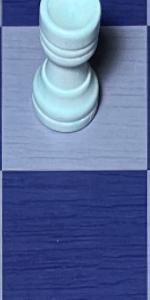
Label: Empty